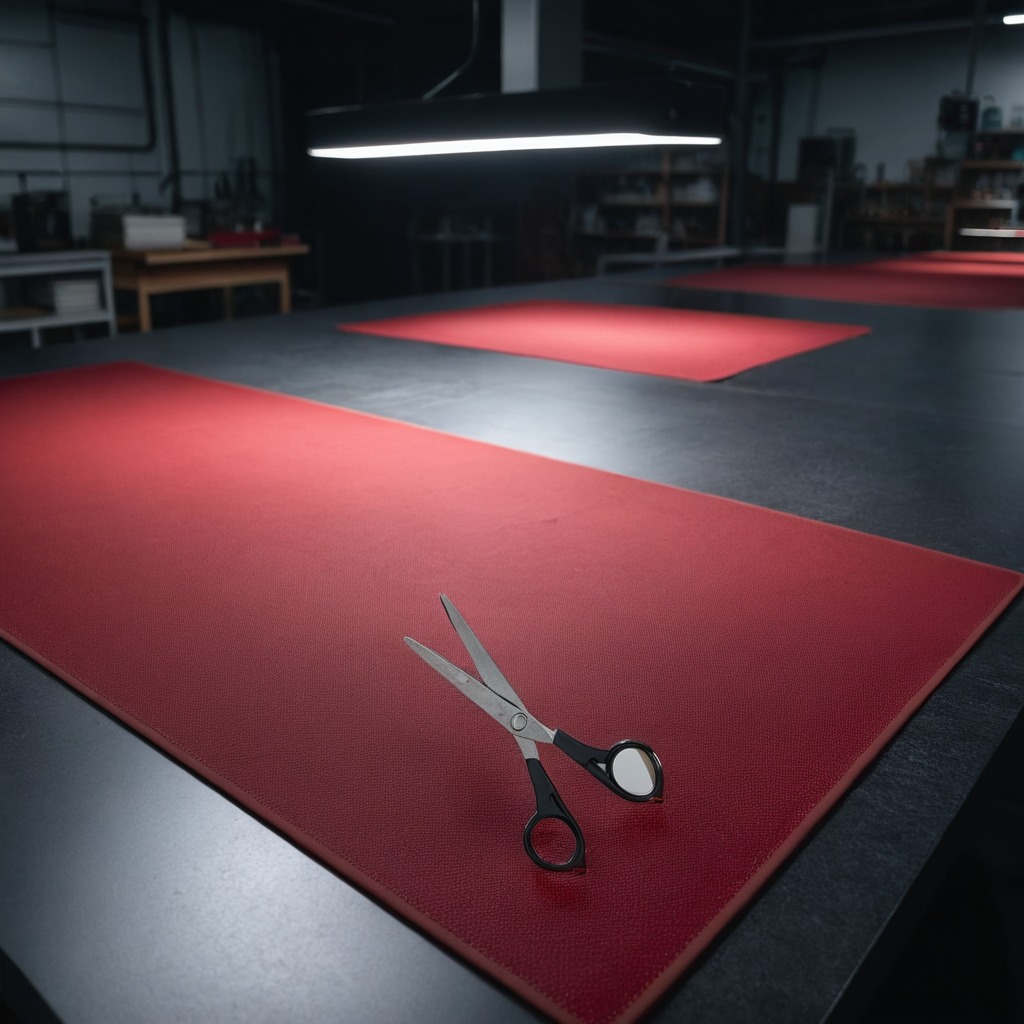
A scissor lying on the clean granite tabletop inside a workshop at night dim ambient light soft shadows worn but beneath the mat